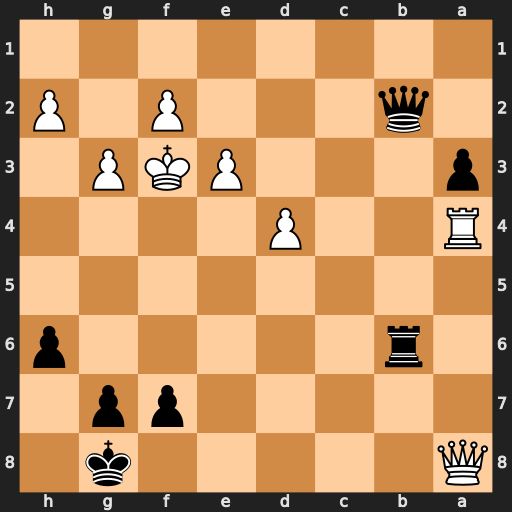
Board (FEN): Q5k1/5pp1/1r5p/8/R2P4/p3PKP1/1q3P1P/8
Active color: b
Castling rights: -
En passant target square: -
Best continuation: Kh7 Qe4+ g6 Qe7 Kg7